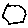
Label: hexagon